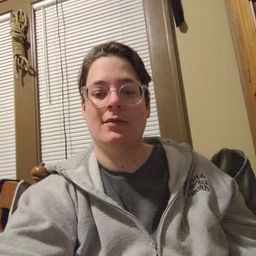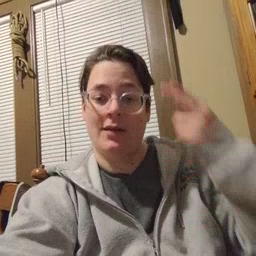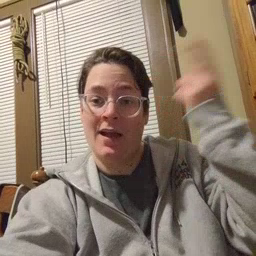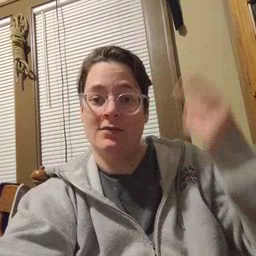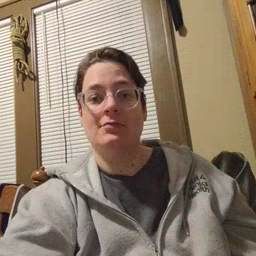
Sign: high